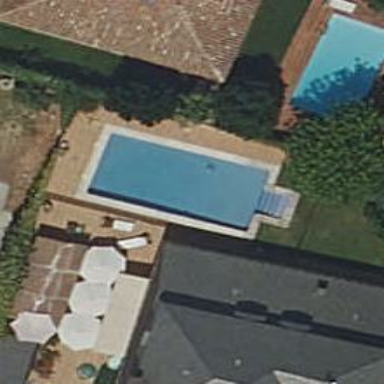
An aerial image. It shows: Swimming pool located in leisure land.